Field crop: maize
Growth stage: 2
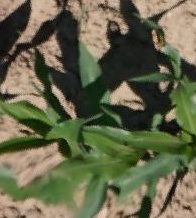
Species: maize